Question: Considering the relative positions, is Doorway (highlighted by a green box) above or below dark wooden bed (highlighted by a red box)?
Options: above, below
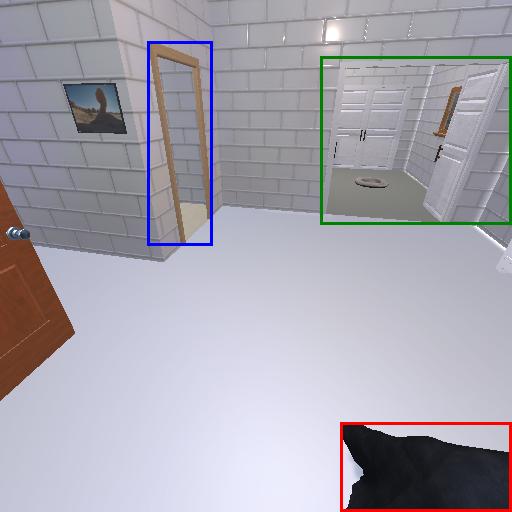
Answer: above